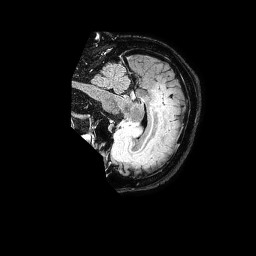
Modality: FLAIR
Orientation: sagittal
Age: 58
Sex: male
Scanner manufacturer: philips
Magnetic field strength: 1.5 T
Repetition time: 4.8 s
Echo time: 0.3 s